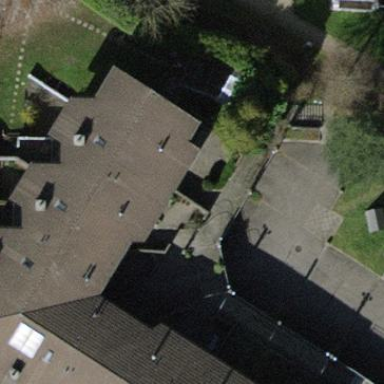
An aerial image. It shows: Terrace building.